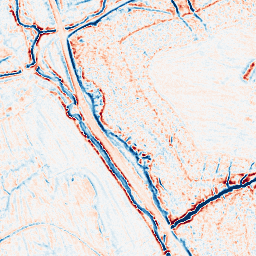
Category: edge_preserving
Decomposition family: bilateral
Decomposition parameters: d: 9
sigma_color: 75
sigma_space: 100
Upsampling method: edge_directed
Upsampling parameters: scale: 2
Upsampling scale: 2